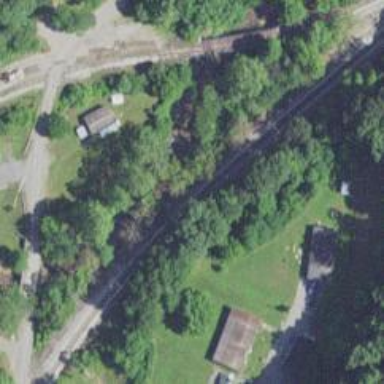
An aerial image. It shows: Railway level crossing.